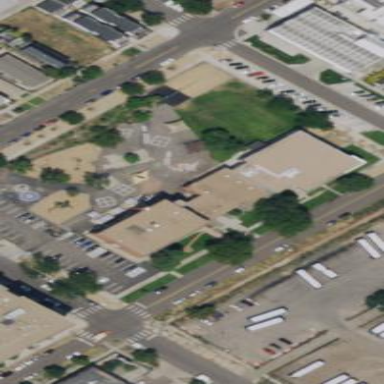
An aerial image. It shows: School building.